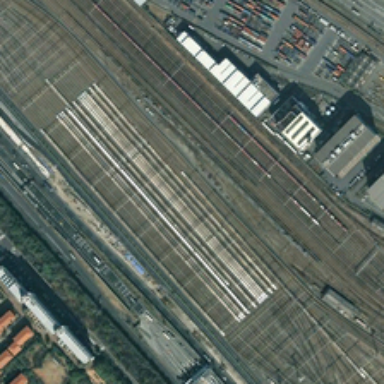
Many trains are running on the red track beside the road .